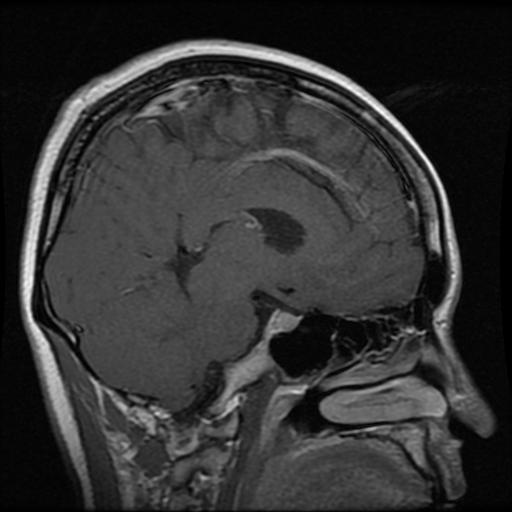
Label: pituitary